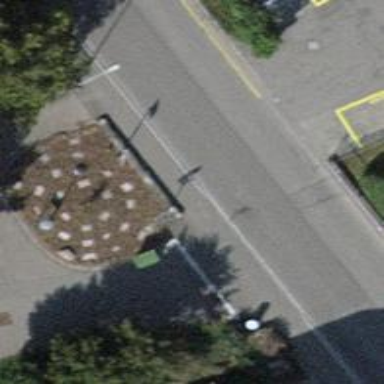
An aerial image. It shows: Public transport stop position.